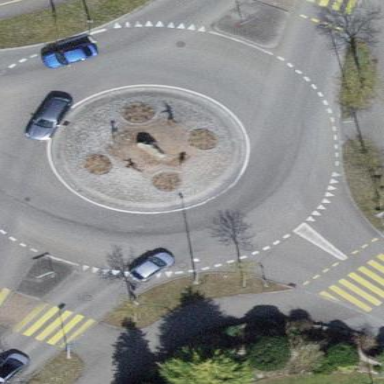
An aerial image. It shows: Secondary road around roundabout.